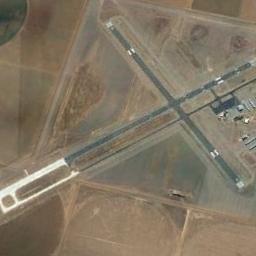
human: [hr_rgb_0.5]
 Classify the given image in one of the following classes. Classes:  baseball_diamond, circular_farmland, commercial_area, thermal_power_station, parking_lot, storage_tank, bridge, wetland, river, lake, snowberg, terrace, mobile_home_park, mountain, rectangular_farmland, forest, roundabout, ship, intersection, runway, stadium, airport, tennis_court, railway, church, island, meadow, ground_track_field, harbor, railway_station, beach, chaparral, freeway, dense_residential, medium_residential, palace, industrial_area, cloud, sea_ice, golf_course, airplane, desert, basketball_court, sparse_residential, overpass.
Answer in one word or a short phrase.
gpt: airport